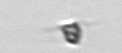
Label: Pyramimonas